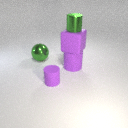
small purple rubber cylinder to the left of large purple rubber cylinder